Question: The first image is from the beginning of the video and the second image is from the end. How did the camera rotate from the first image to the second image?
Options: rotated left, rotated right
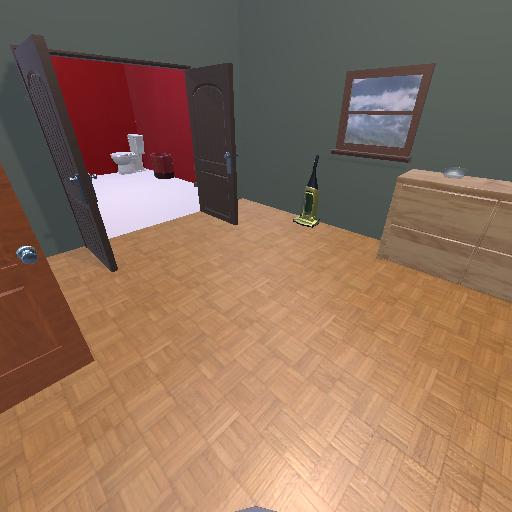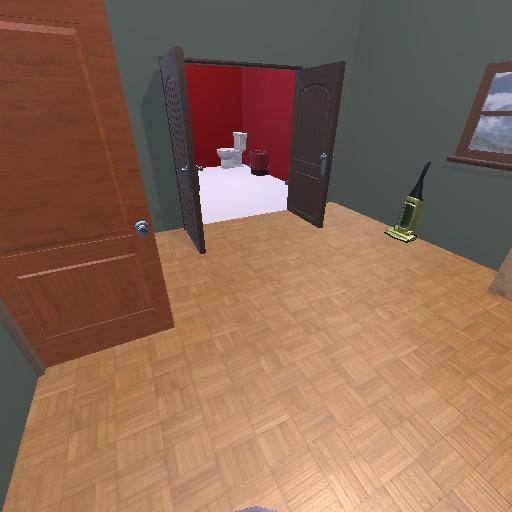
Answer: rotated left